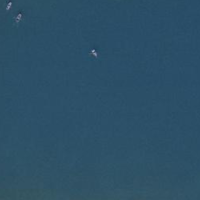
EUNIS habitat code: 14
Species observed at this site:
Anas platyrhynchos